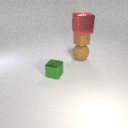
small brown rubber cube below large red metal cube